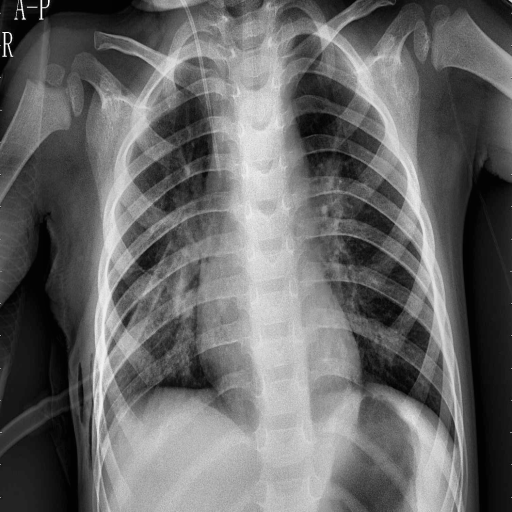
Finding: PNEUMONIA